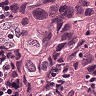
Metastatic tissue present: yes